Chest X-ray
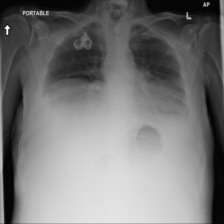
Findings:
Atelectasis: negative
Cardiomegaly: negative
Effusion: positive
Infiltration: positive
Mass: negative
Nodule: negative
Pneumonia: negative
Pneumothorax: negative
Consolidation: negative
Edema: negative
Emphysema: negative
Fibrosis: negative
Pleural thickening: negative
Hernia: negative